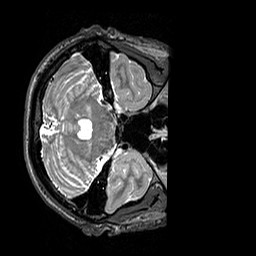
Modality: T2w
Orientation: axial
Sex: male
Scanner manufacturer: siemens
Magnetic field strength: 3 T
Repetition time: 3.2 s
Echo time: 0.409 s